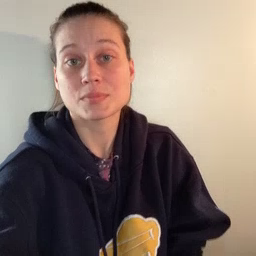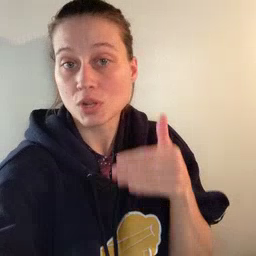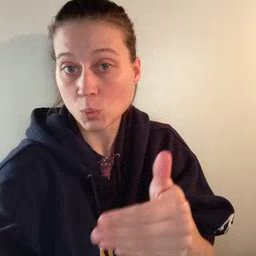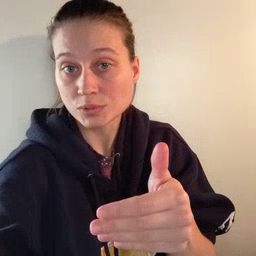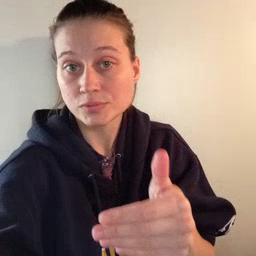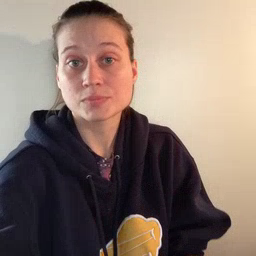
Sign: close